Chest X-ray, PA view. Patient: 68 years old, sex M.
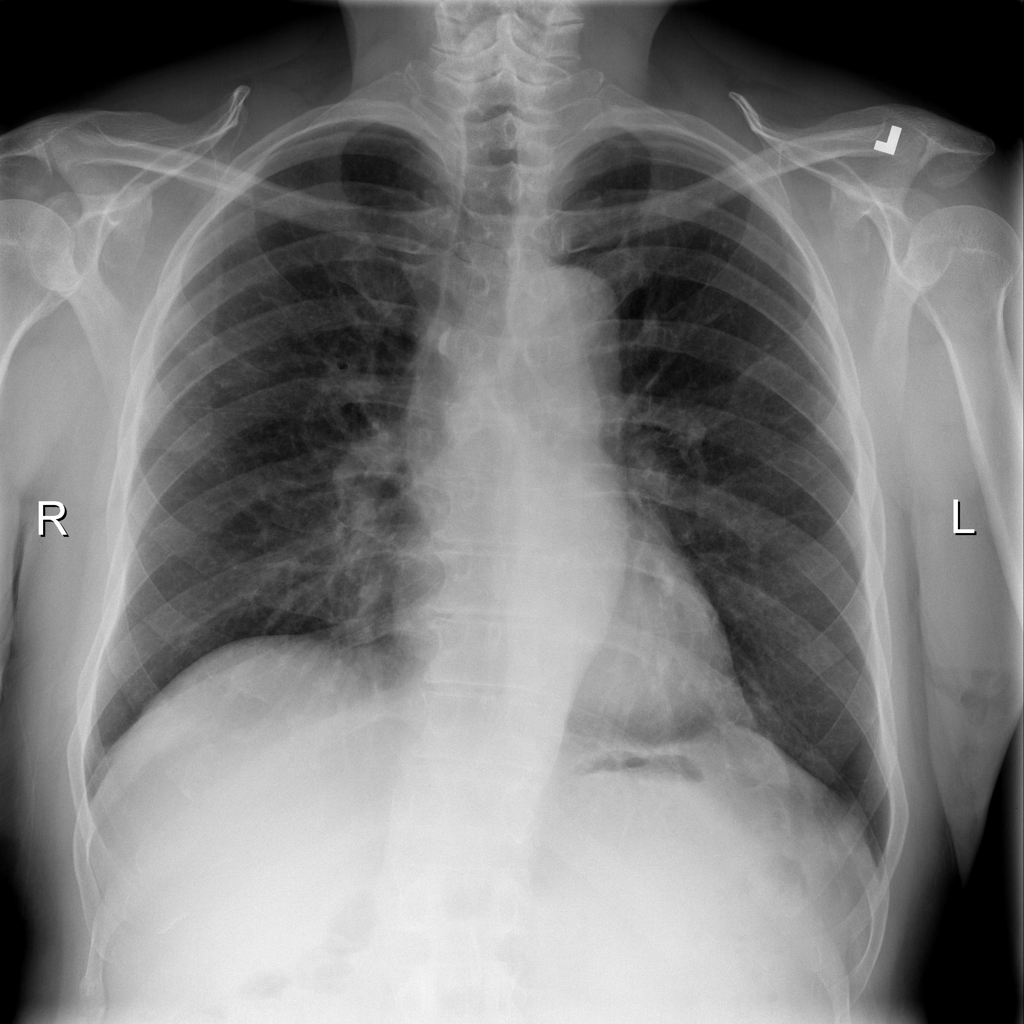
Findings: Consolidation